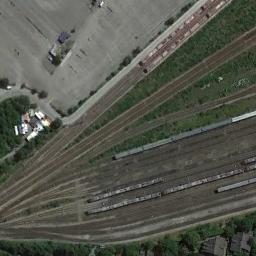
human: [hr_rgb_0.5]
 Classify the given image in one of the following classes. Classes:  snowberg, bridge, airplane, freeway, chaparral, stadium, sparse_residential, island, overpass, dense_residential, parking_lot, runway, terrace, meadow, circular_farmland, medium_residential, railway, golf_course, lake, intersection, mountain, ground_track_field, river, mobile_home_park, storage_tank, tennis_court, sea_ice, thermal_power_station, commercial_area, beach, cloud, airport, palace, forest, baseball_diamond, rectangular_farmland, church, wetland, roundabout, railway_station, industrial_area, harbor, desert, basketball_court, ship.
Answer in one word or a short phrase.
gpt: railway